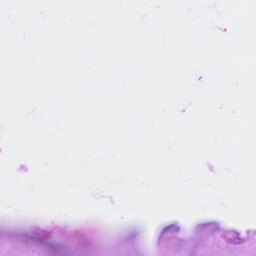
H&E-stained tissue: Breast